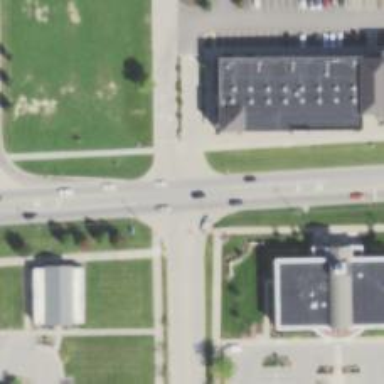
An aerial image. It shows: Secondary road with separate asphalt sidewalks.